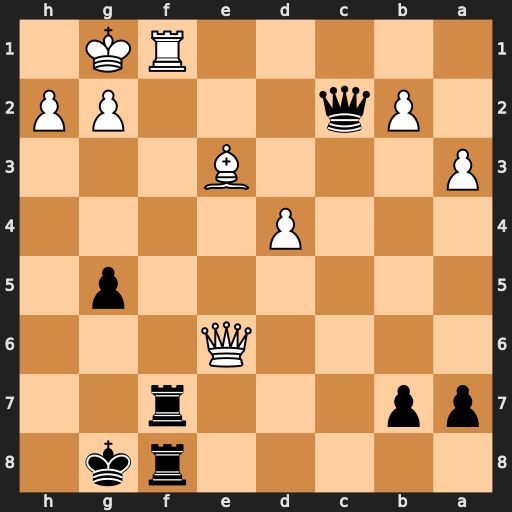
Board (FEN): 5rk1/pp3r2/4Q3/6p1/3P4/P3B3/1Pq3PP/5RK1
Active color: b
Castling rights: -
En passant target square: -
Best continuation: Qe4 Rxf7 Qxe6 Rxf8+ Kxf8